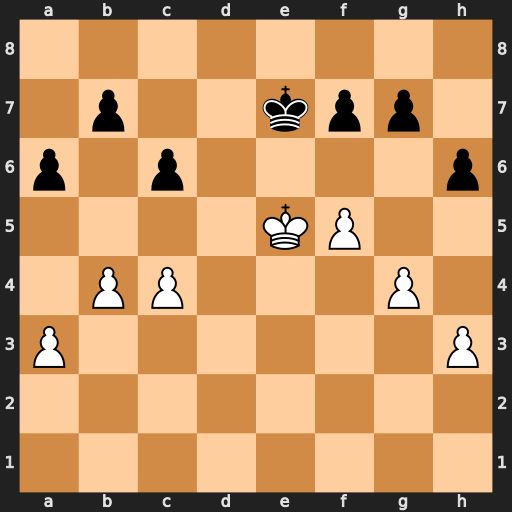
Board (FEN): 8/1p2kpp1/p1p4p/4KP2/1PP3P1/P6P/8/8
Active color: w
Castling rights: -
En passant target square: -
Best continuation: f6+ gxf6+ Kf5